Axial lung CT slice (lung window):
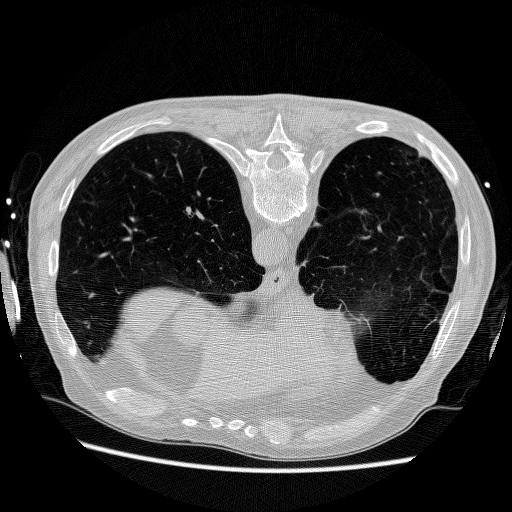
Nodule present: no